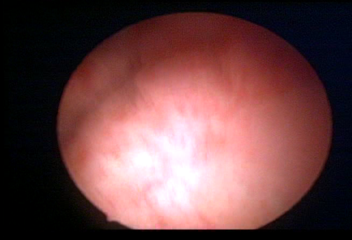
Modality: WLC
Class: Normal mucosa
Bladder cancer association: No